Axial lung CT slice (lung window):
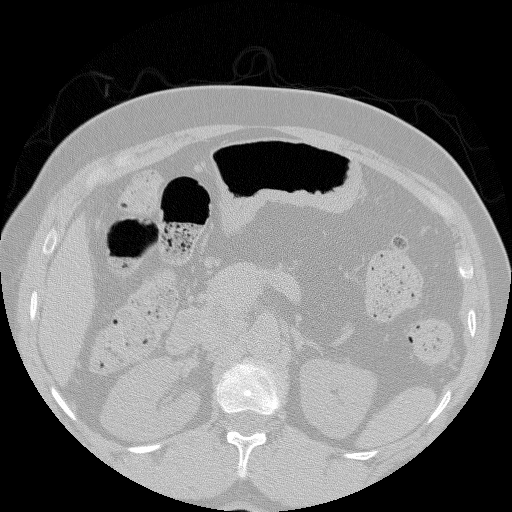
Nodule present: no